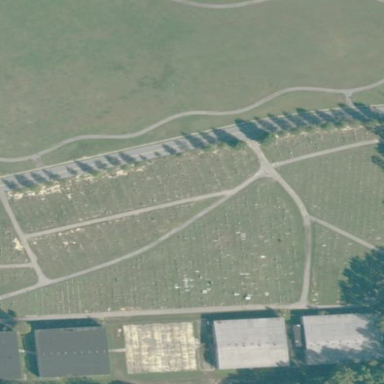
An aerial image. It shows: Cemetery.